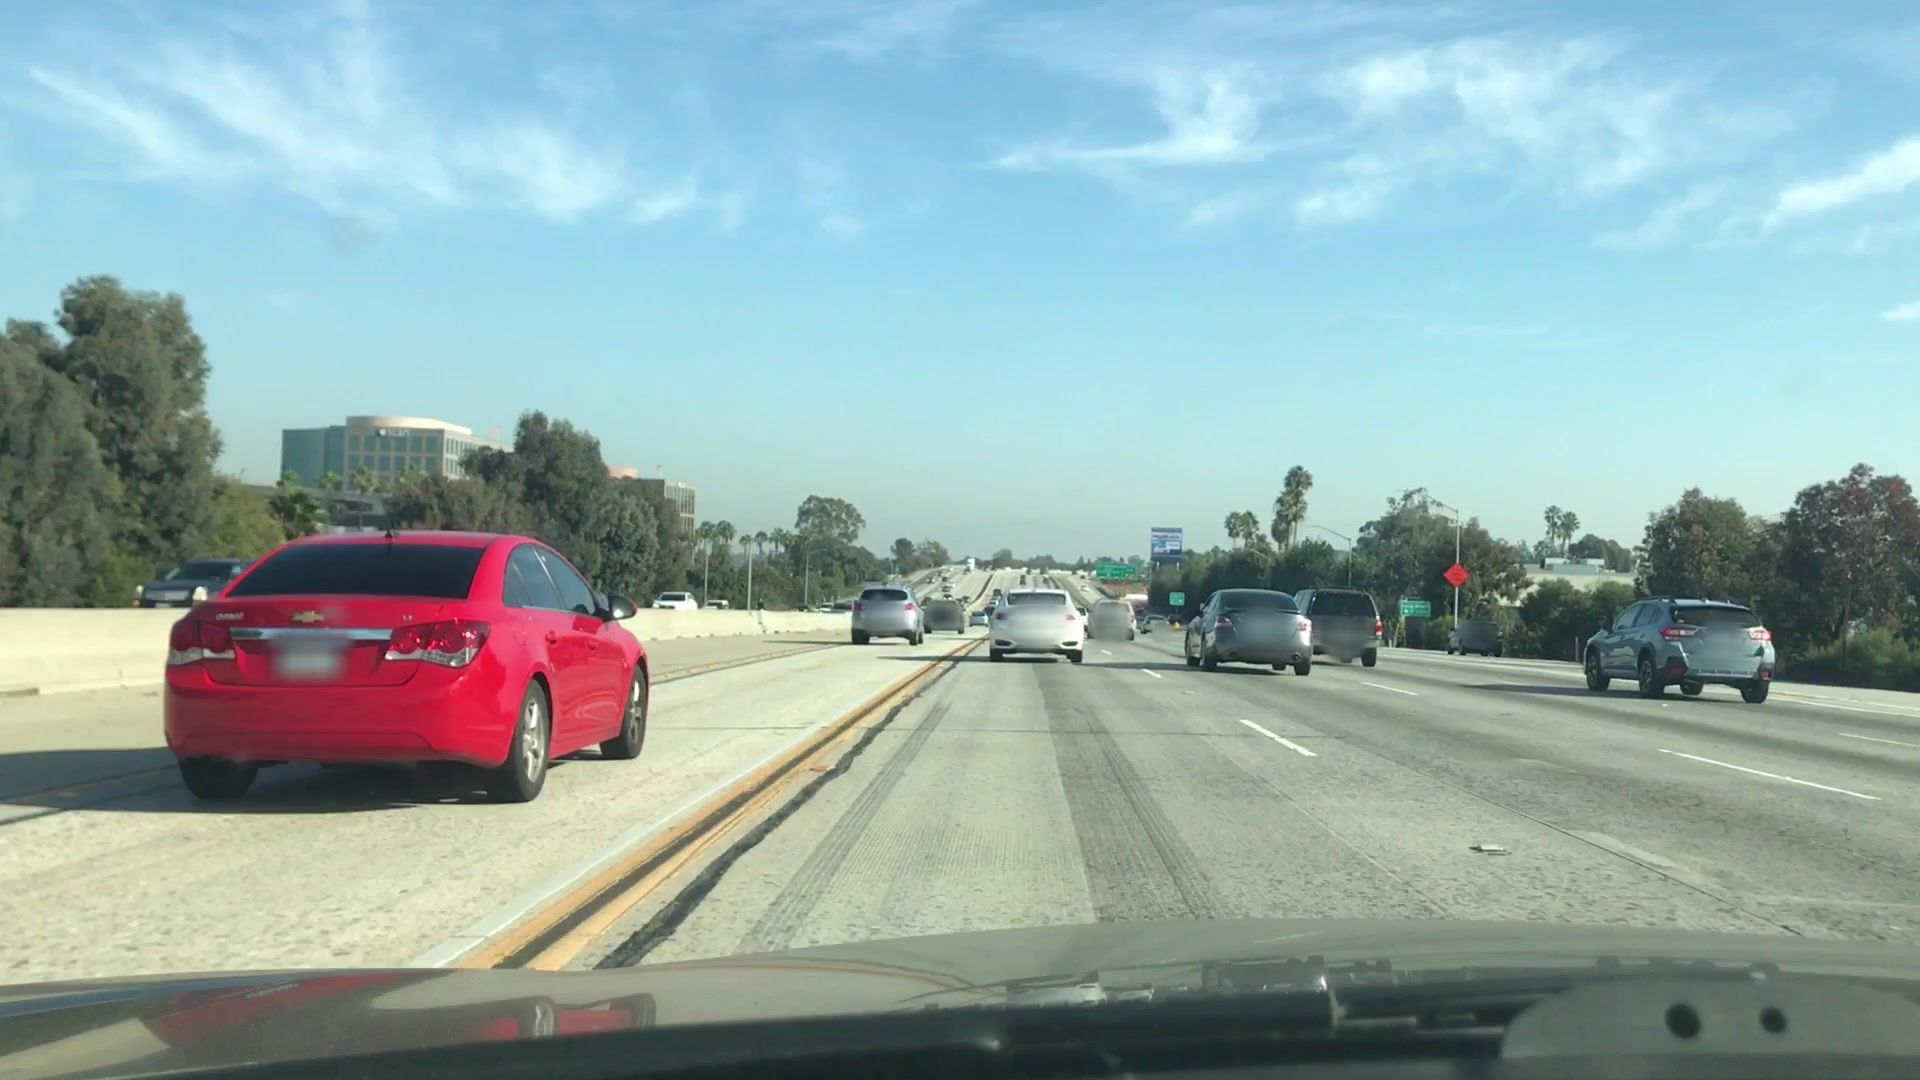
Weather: clear
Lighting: day
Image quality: good
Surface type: driving surface
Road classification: motorway
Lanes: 5
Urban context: urban centre
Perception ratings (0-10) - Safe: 1.66, Lively: 3.6, Beautiful: 2.5, Boring: 6.29, Depressing: 3.6, Wealthy: 4.62